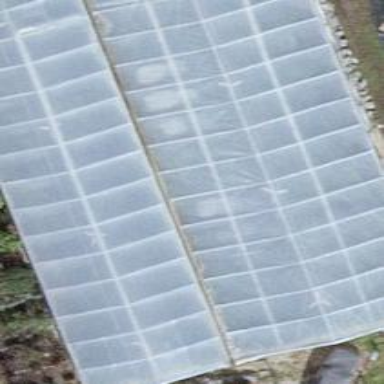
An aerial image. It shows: Greenhouse.